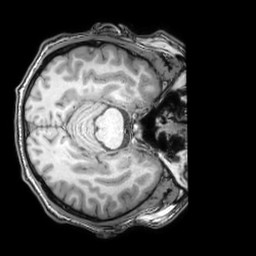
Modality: T1w
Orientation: axial
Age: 25
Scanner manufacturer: philips
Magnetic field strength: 3 T
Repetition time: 0.007 s
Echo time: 0.003501 s